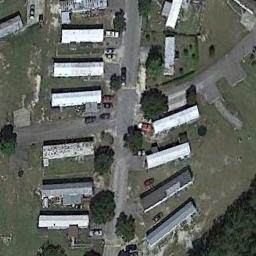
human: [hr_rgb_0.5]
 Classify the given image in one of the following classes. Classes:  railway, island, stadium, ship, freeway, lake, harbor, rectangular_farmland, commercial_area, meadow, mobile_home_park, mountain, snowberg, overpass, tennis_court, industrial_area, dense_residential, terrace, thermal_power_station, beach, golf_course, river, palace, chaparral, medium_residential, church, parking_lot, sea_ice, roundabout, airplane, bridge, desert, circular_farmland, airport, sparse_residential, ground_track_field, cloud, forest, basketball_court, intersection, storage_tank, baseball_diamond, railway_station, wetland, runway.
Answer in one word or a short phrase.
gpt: mobile_home_park